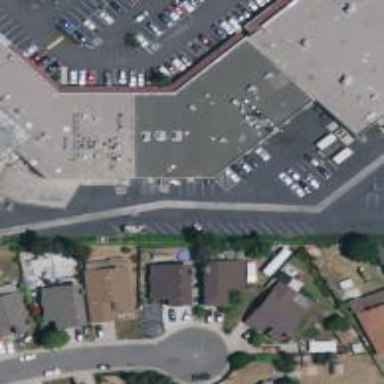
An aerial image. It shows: Commercial building.